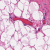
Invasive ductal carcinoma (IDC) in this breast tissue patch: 0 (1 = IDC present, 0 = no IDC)